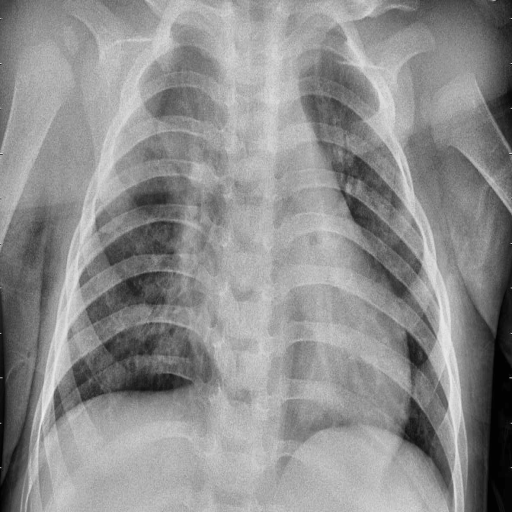
Finding: PNEUMONIA